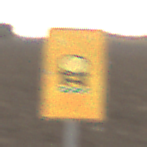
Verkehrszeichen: FahrzeugeMitWassergefaehrdenderLadungOhnePfeilsymbol
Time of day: MorningAfternoon
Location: Outdoor (Nature)
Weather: Overcast
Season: NotSpecified
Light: Natural